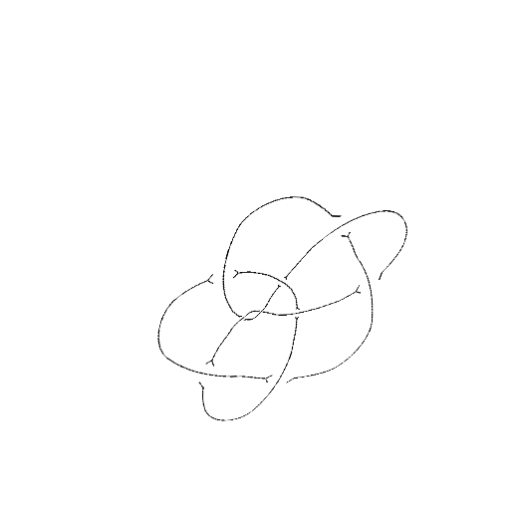
Crossing number: 9